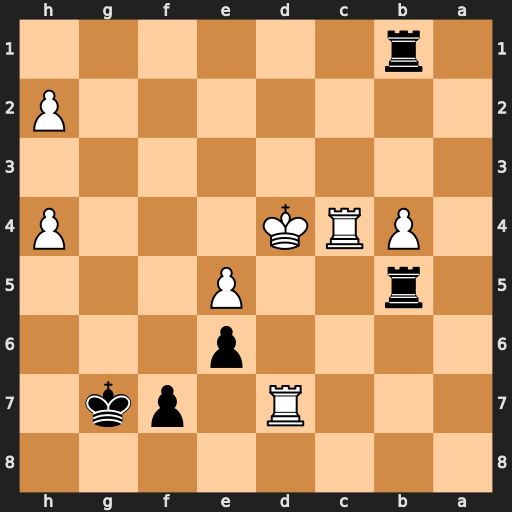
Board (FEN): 8/3R1pk1/4p3/1r2P3/1PRK3P/8/7P/1r6
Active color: b
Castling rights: -
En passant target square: -
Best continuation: Rd1+ Kc3 Rxd7